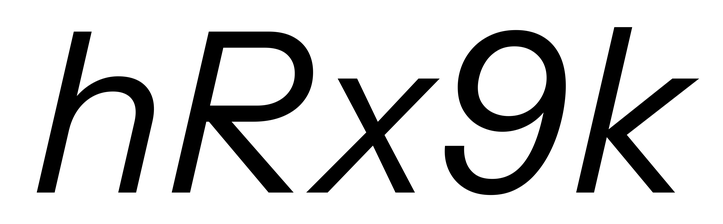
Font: InstrumentSans-Italic_Italic